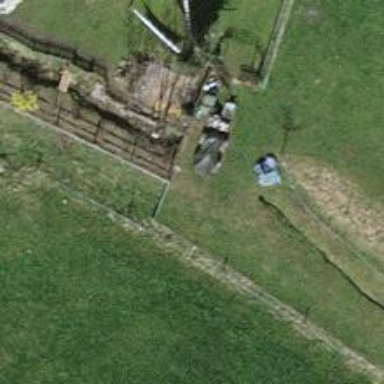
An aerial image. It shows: Fence made of wood.